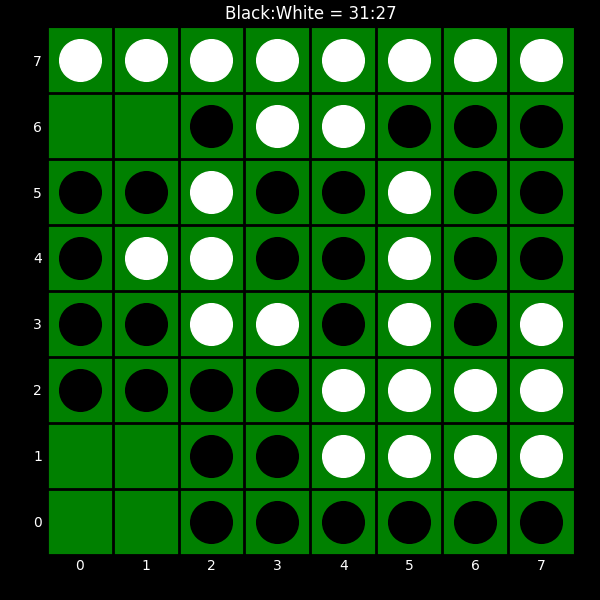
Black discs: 31
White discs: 27